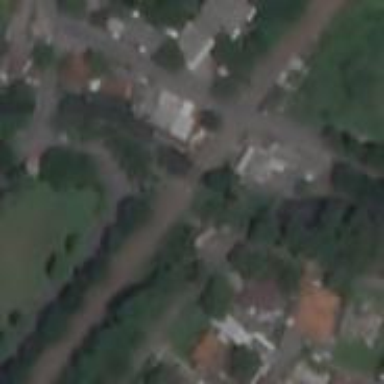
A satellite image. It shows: Residential road.